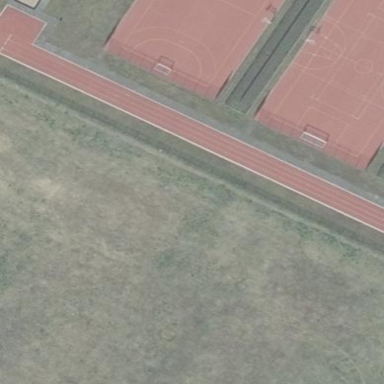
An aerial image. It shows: Track in leisure land.